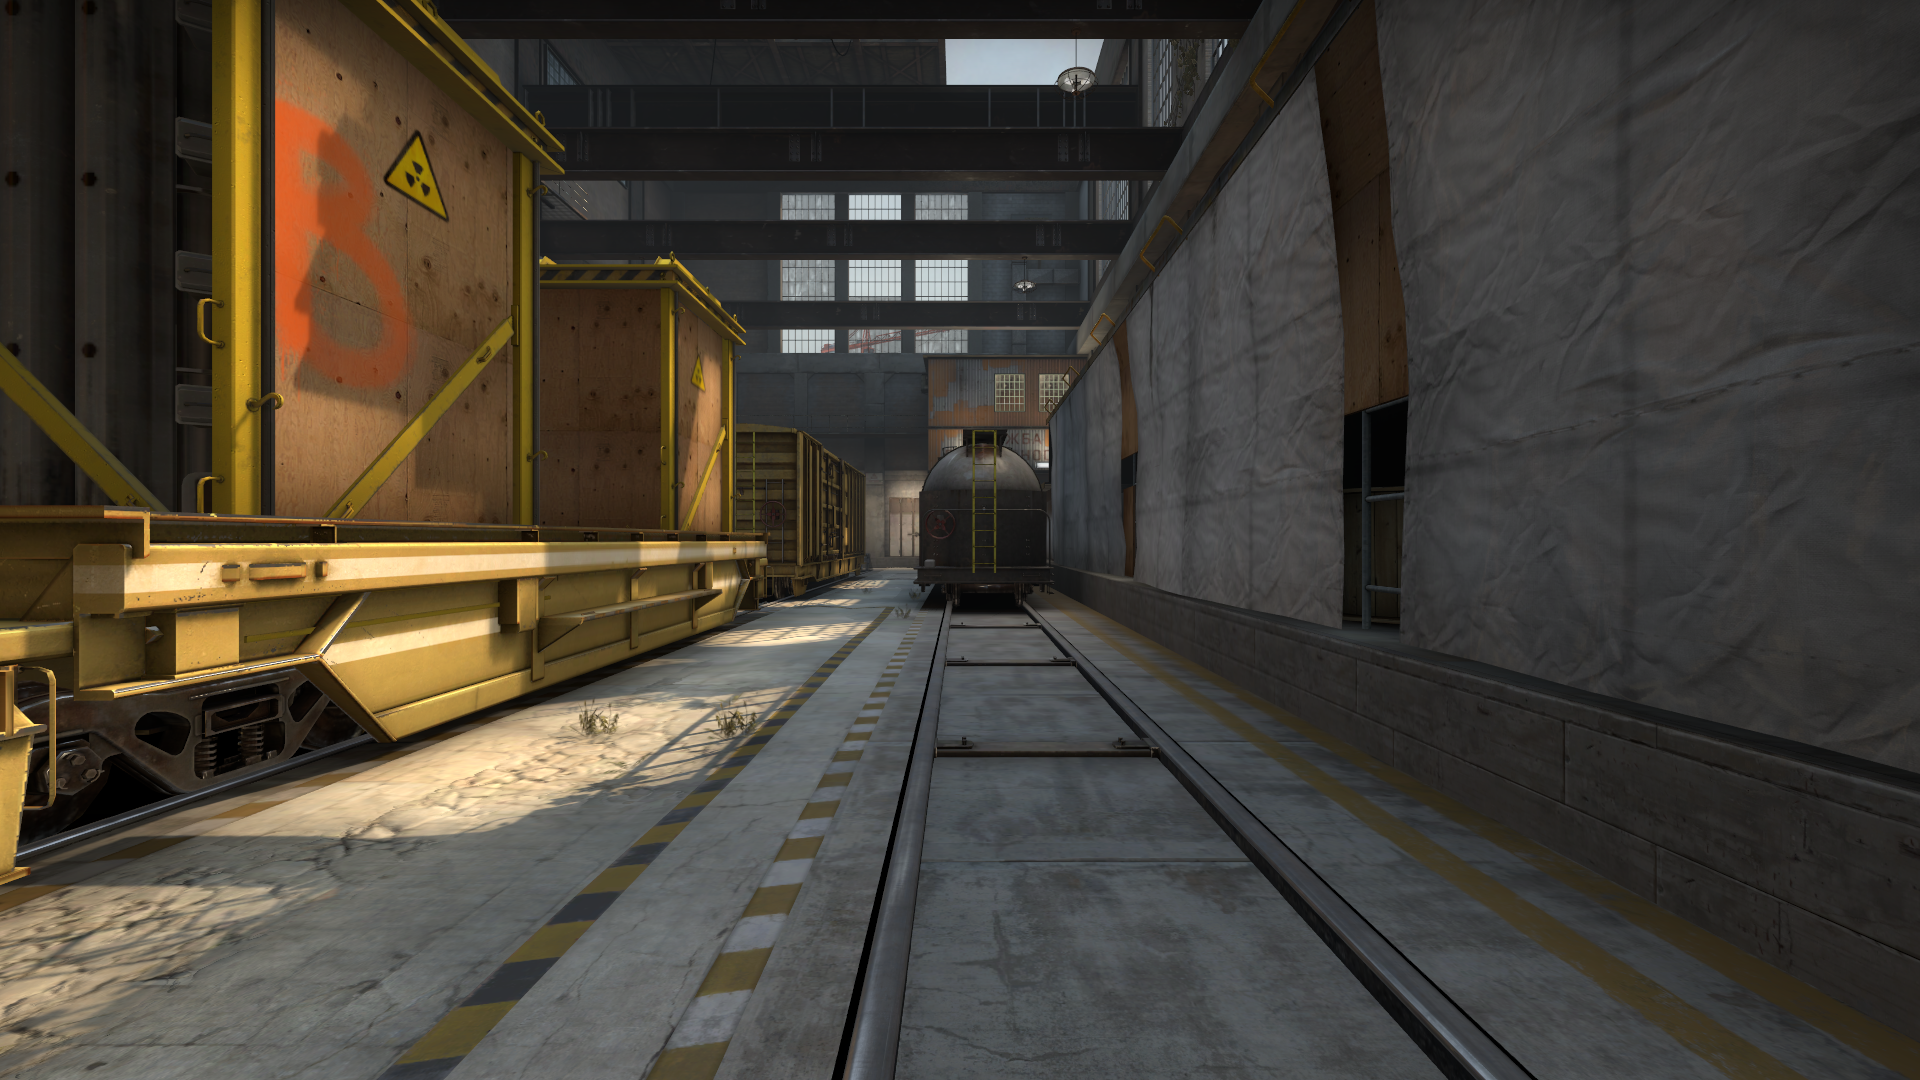
Map: de_train